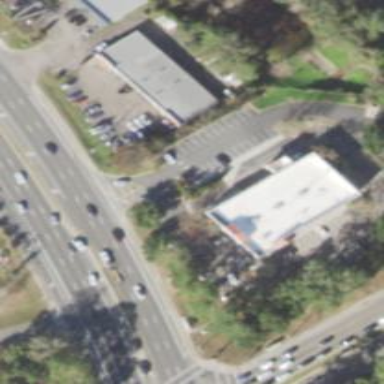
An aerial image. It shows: Commercial building.